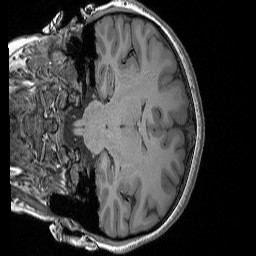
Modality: T1w
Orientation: coronal
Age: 20
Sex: female
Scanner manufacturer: siemens
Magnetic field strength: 3 T
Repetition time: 1.9 s
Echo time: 0.00302 s